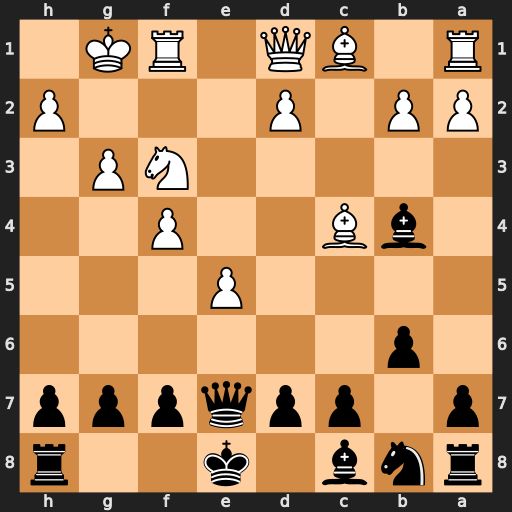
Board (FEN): rnb1k2r/p1ppqppp/1p6/4P3/1bB2P2/5NP1/PP1P3P/R1BQ1RK1
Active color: b
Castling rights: kq
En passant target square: -
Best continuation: Qc5+ d4 Qxc4